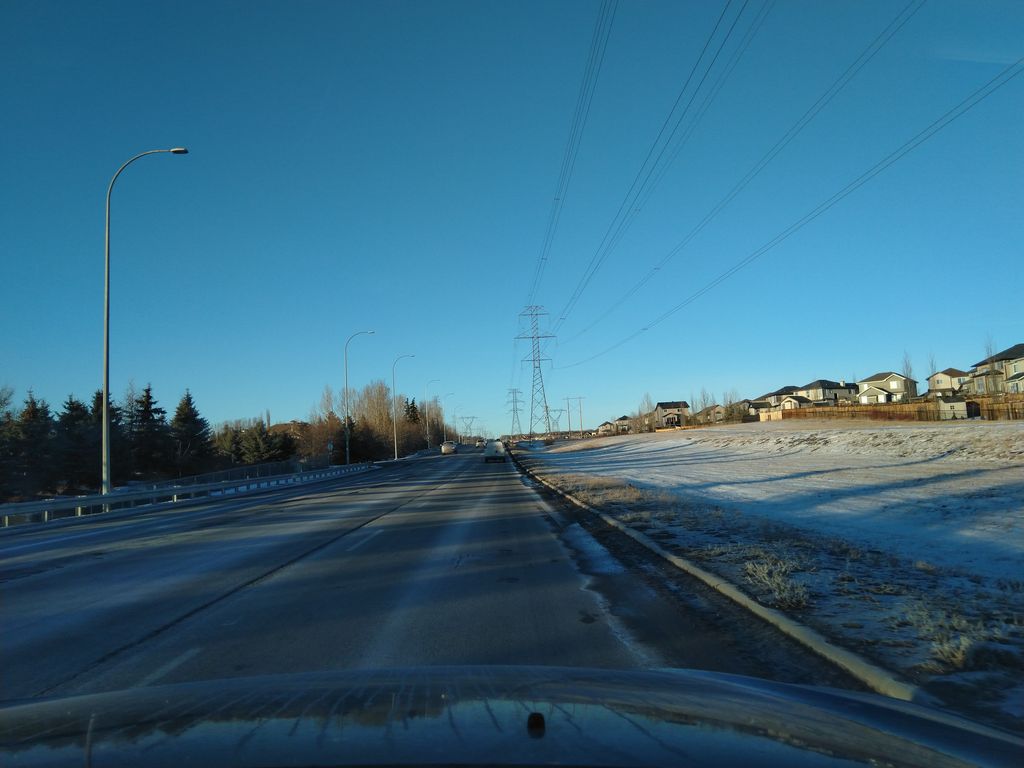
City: calgary